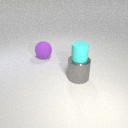
large gray metal cylinder below small cyan rubber cylinder